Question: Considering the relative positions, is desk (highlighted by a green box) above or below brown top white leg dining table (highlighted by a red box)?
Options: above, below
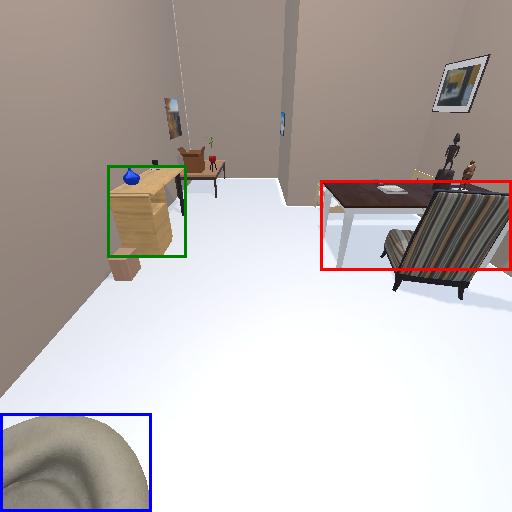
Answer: above